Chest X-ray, PA view. Patient: 36 years old, sex M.
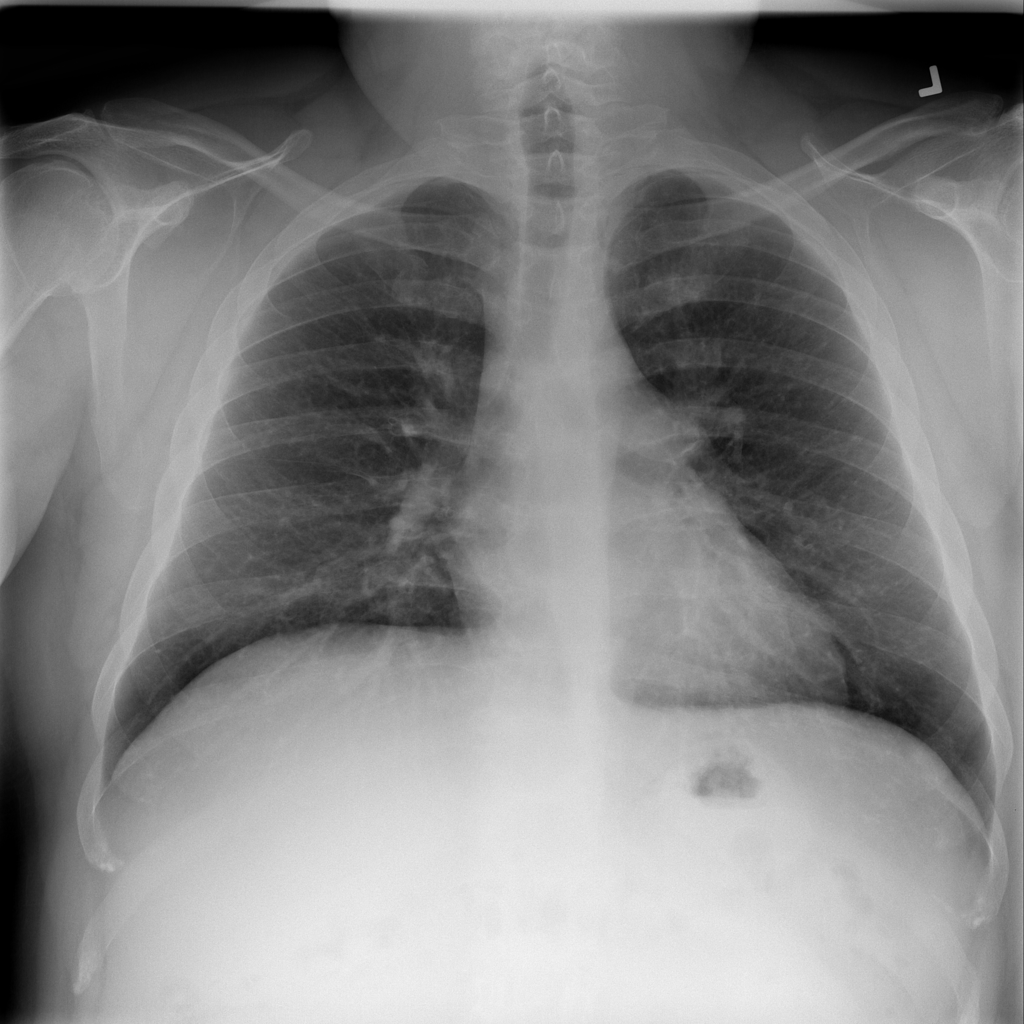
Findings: No Finding